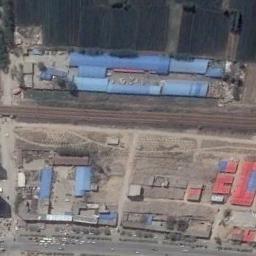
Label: railway